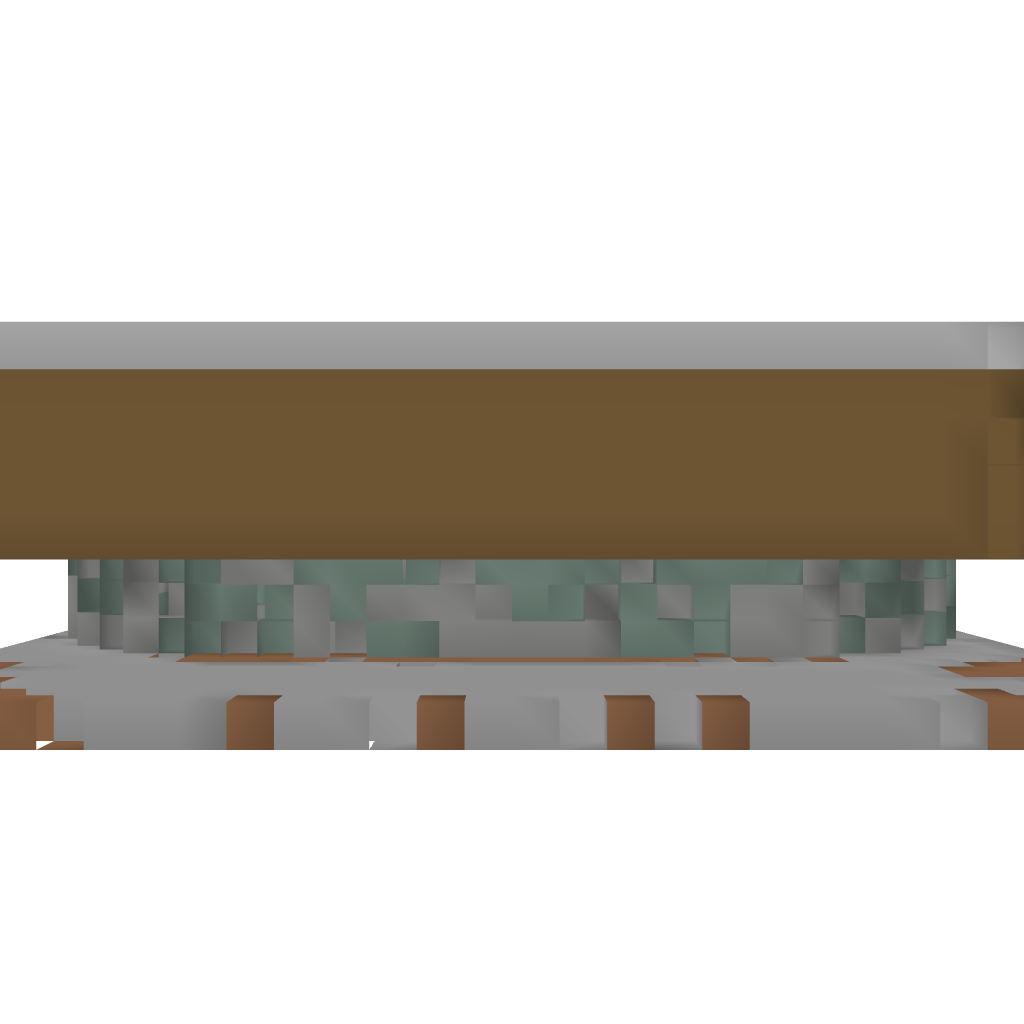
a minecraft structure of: Plain Arena